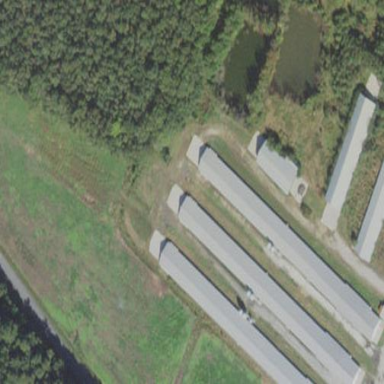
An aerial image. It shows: Farm auxiliary building.